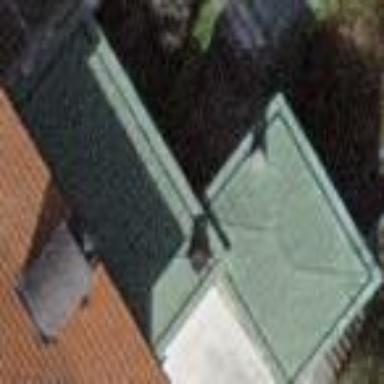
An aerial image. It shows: Part of building.